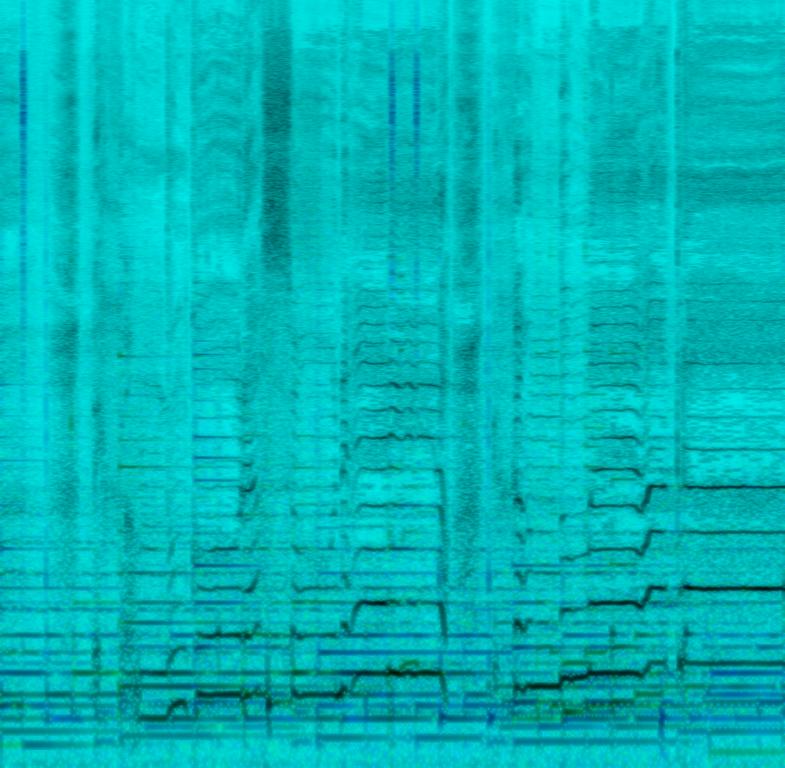
The low quality recording features a wide harmonizing background vocals singing alongside passionate female lead vocal, over punchy snare hits, shimmering bells melody, simple hi hats, soft kick hits, simple bass and acoustic guitar melody. It sounds passionate, mellow and soft.